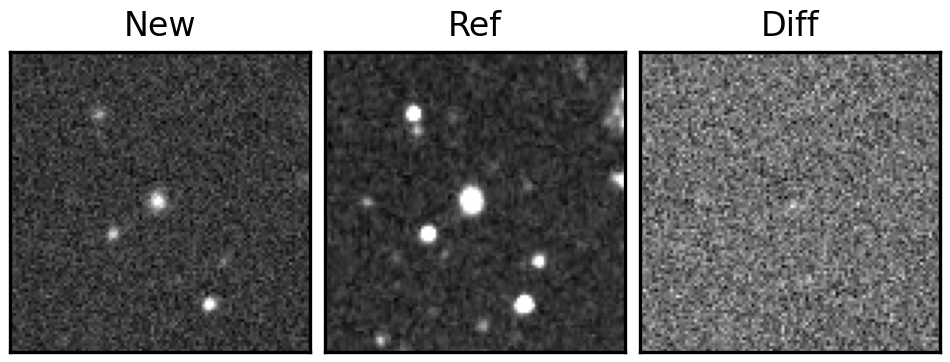
Label: real